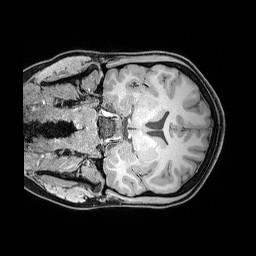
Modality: T1w
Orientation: coronal
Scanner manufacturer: siemens
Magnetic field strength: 3 T
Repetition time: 2.34 s
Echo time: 0.00421 s